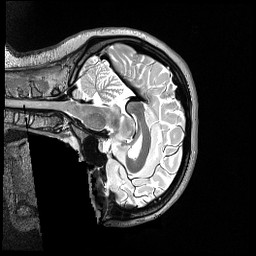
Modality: T2w
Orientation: sagittal
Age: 21
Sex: female
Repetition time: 3.2 s
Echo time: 0.563 s